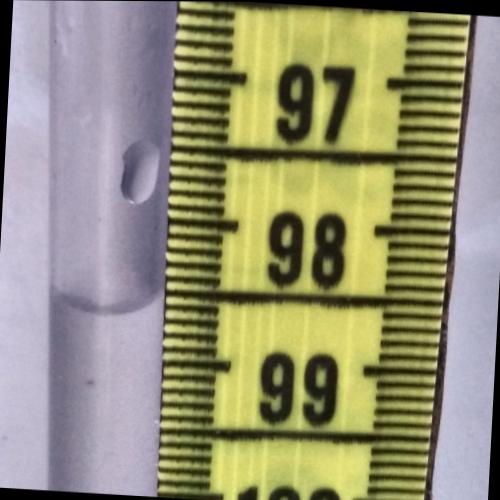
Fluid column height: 98.6 cm